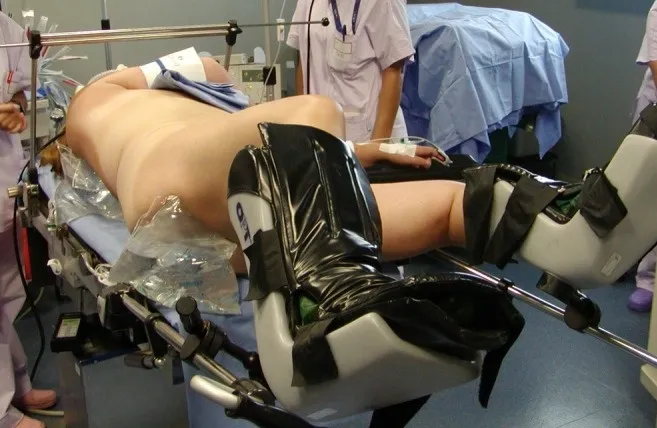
Position of the patient on the operating table: supine position slightly spread legs.
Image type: medical_photograph (other_medical_photograph)